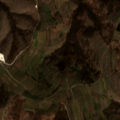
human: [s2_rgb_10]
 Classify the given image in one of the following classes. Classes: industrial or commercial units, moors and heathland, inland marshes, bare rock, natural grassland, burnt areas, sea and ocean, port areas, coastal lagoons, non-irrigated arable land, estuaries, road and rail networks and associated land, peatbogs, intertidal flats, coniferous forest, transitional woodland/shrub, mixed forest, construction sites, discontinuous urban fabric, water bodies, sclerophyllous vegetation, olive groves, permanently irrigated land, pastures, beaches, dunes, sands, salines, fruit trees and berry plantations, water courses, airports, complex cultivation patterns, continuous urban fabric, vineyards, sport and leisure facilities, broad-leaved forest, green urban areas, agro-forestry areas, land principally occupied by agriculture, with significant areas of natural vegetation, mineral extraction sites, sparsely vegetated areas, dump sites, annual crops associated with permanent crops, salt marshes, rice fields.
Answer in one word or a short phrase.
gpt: pastures, complex cultivation patterns, land principally occupied by agriculture, with significant areas of natural vegetation, mixed forest, transitional woodland/shrub